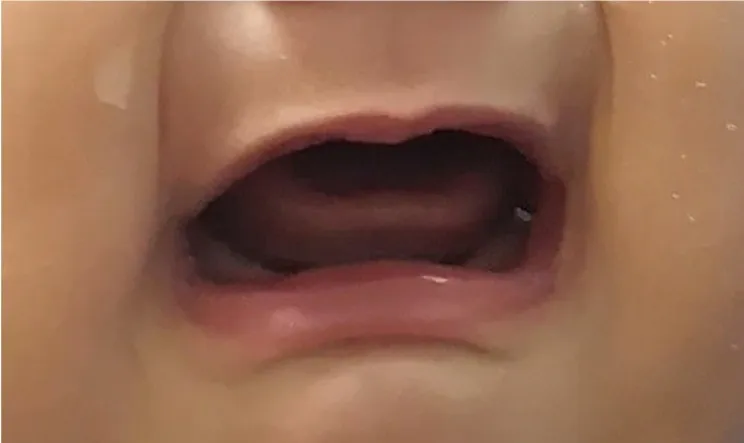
At 6 months. This patient also has extensive bilateral submandibular and facial involvement, which also significant regression during sirolimus therapy (not shown).
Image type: endoscopy (airway_endoscopy)